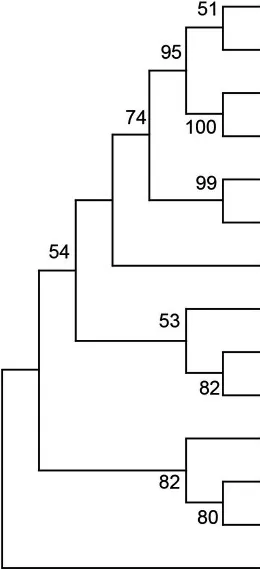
Phylogenetic tree based on the 16S rRNA gene sequences showing the relationship of isolated strain BC020423 (black arrow) and members within genus Comamonas. The tree was reconstructed by the neighbor-joining method, and Delftia acidovorans IAM 12409T (AB021417) was used as an outgroup. Bootstrap values (>50%) based on 1,000 replicates are shown at branch nodes. T, type strain.
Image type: chart (chart)